Question: Please refer to the image below -
I'm not using NavigationViewController. Is there a way to switch between views when using storyboard and segues? I know the other way around would be to use a root view controller and switch views that way. Just wanted to know if there is a alternative way of doing this.
Thanks!

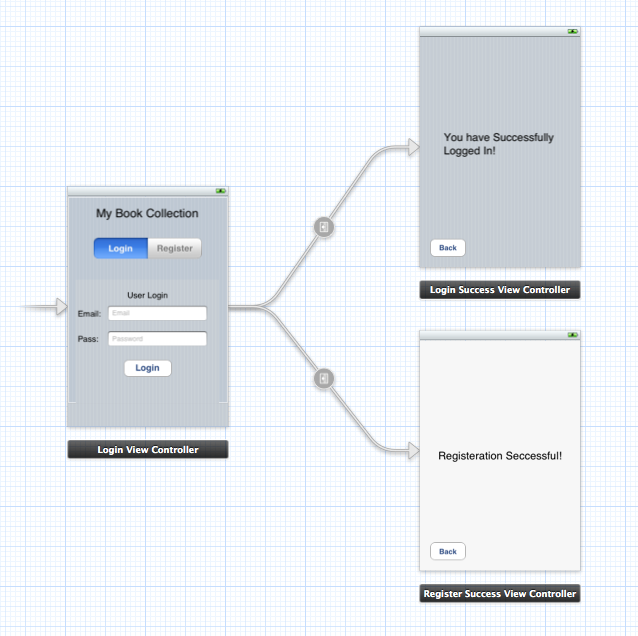
Answer: You can either:
1. Use a navigation controller, but just hide it (both in the Interface Builder design of the storyboard, as well as programmatically at runtime via setNavigationBarHidden:animated: in your viewDidLoad). Thus pushViewController (or a simple push segue) and popViewController work, without the navigation bar user interface.
2. Use modal segues (i.e. behind the scenes it will do presentViewControllerAnimated) and dismissViewControllerAnimated.